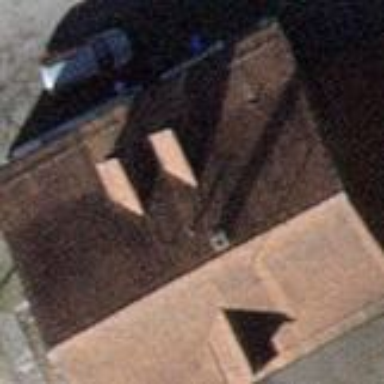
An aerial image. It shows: Gabled roof on retail building.